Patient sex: M
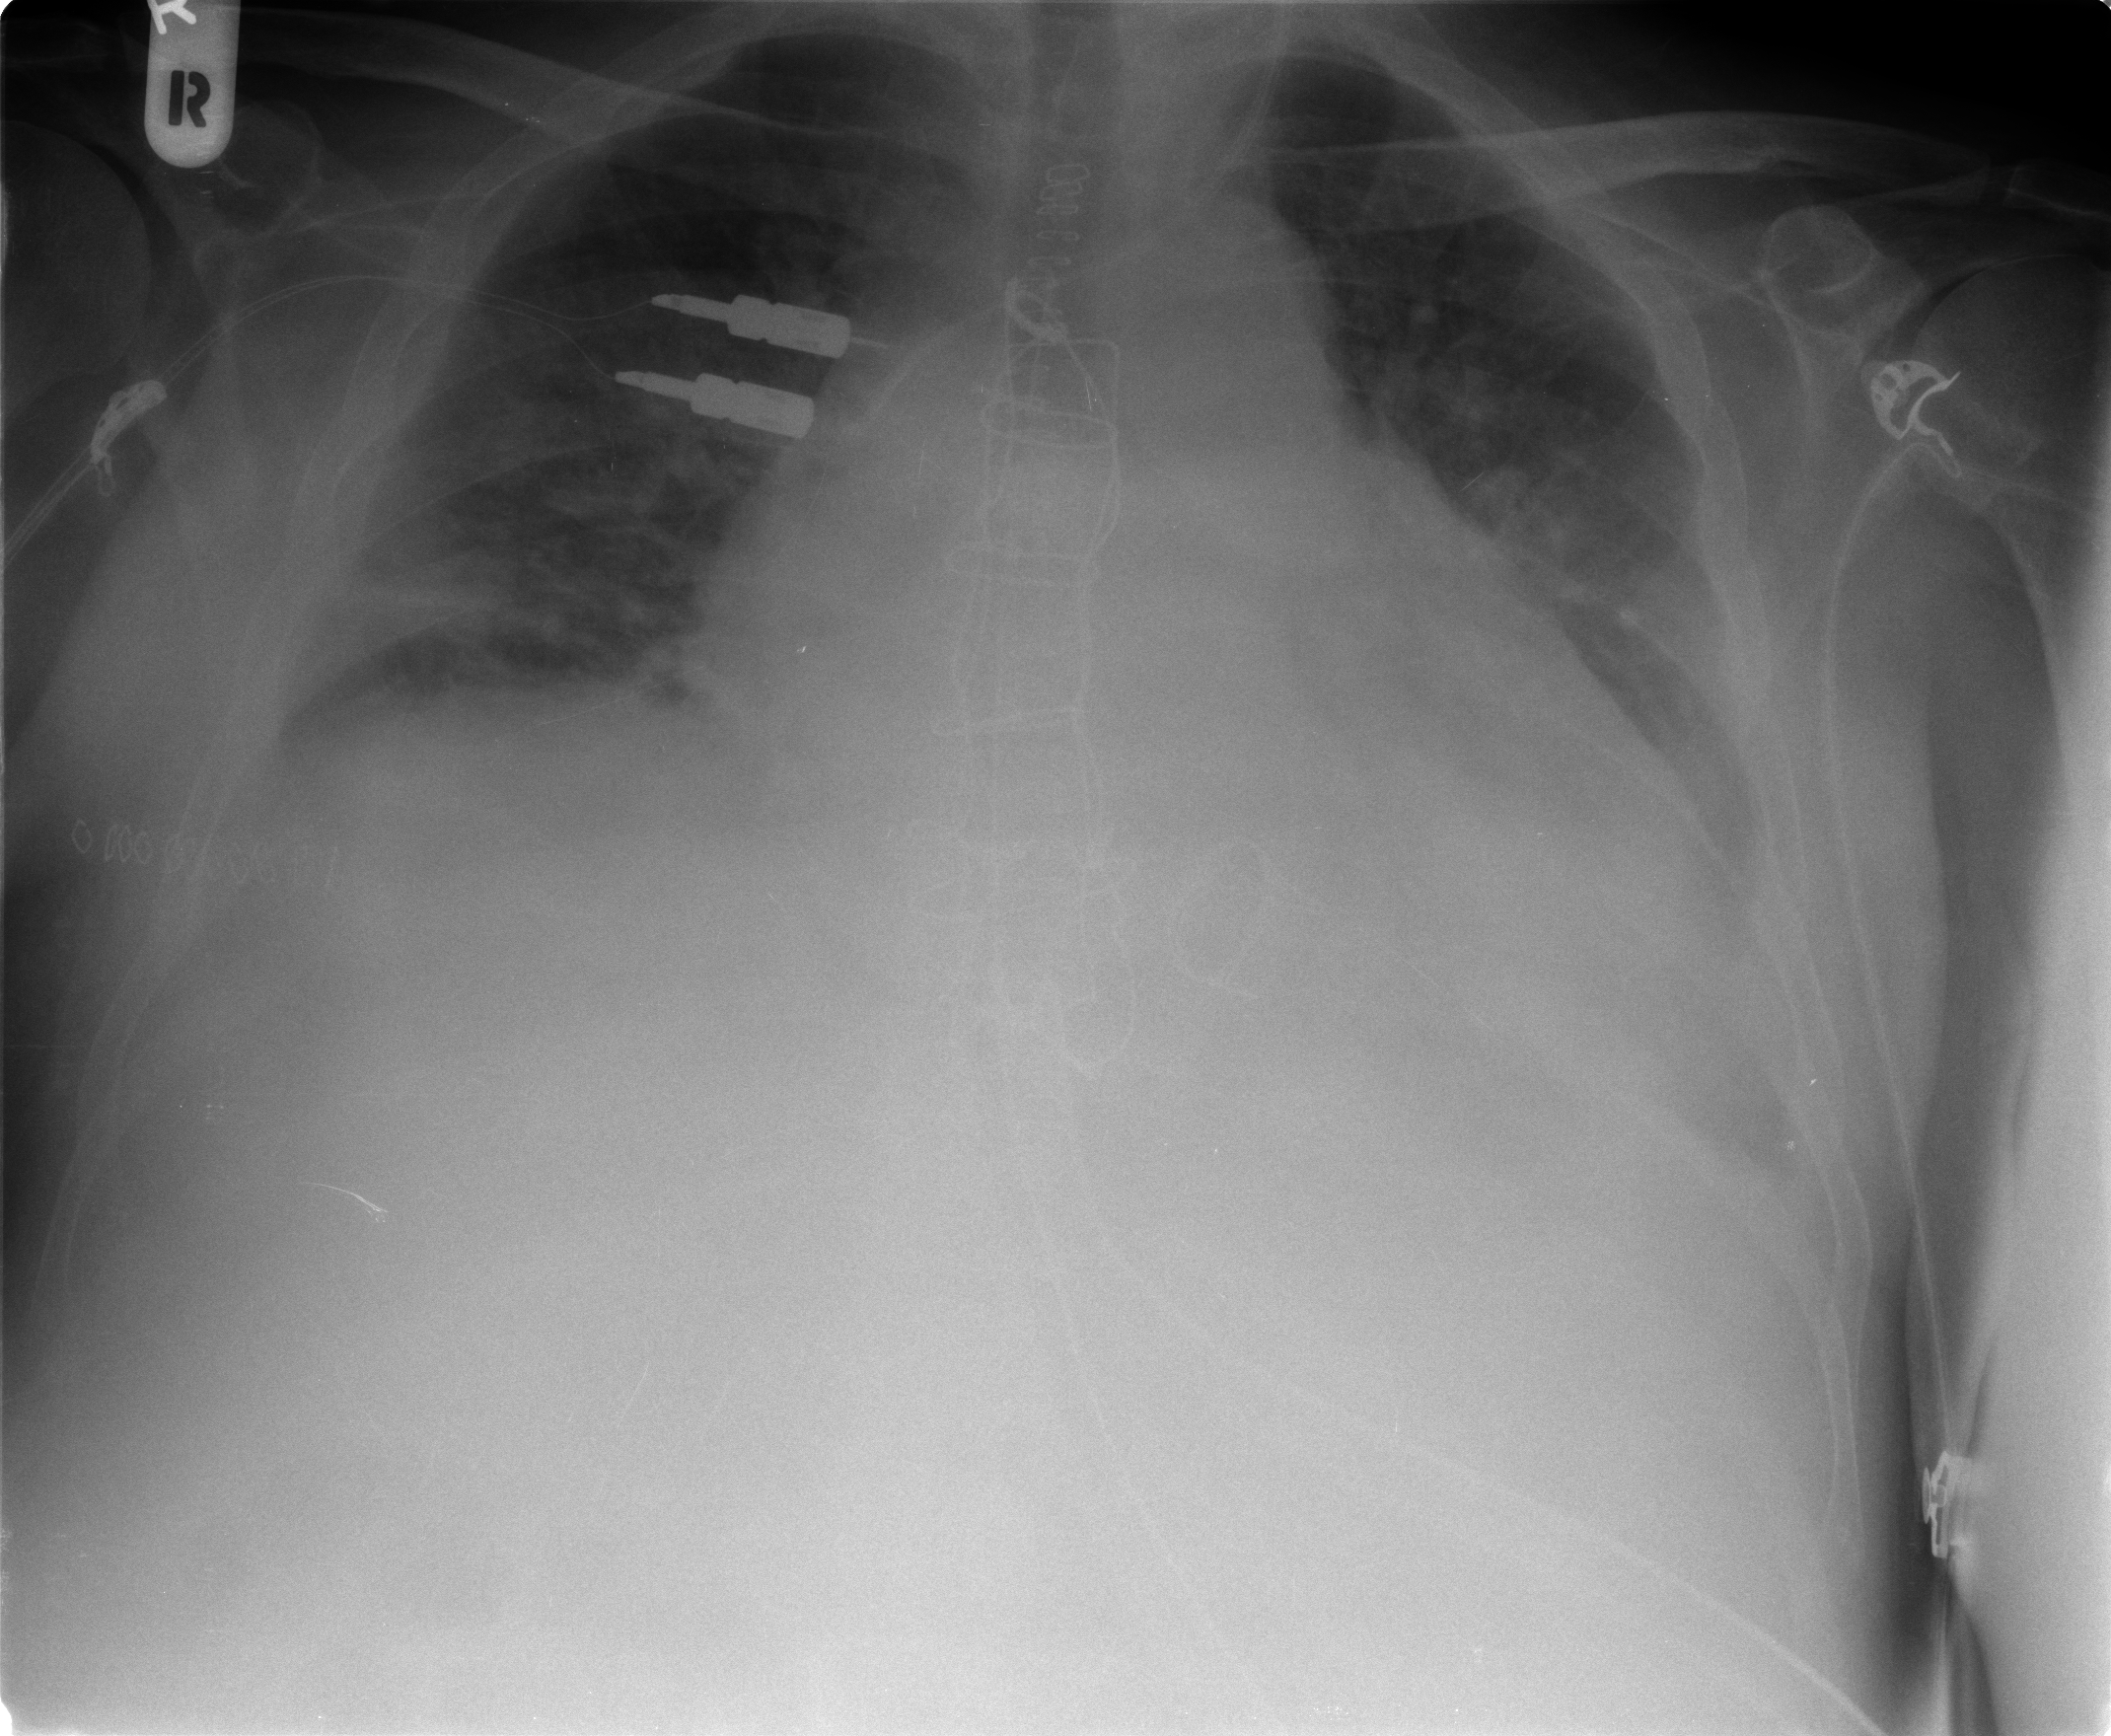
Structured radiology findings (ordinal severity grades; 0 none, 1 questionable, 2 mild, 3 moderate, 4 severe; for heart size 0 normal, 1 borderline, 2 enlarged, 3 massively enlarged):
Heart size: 3
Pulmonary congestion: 2
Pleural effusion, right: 1
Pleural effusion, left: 2
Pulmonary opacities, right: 0
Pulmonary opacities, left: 0
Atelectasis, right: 2
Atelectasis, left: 2